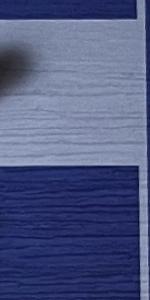
Label: Empty